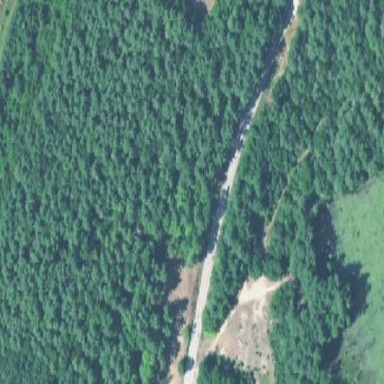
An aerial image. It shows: Logging area in woodland setting.